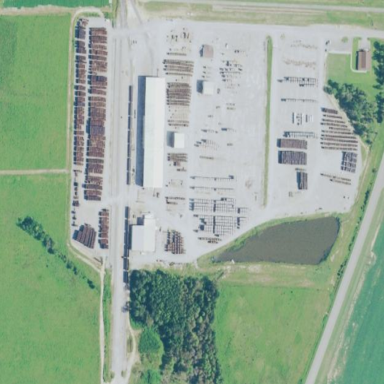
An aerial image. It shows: Industrial area that houses sawmill.